Question: I can't seem to make my segmented control, which is within a tableview smaller?
I'm not sure what fixed and the width, which is default to auto does?
I can't change the width from 320 either.
Heres a screen shot.

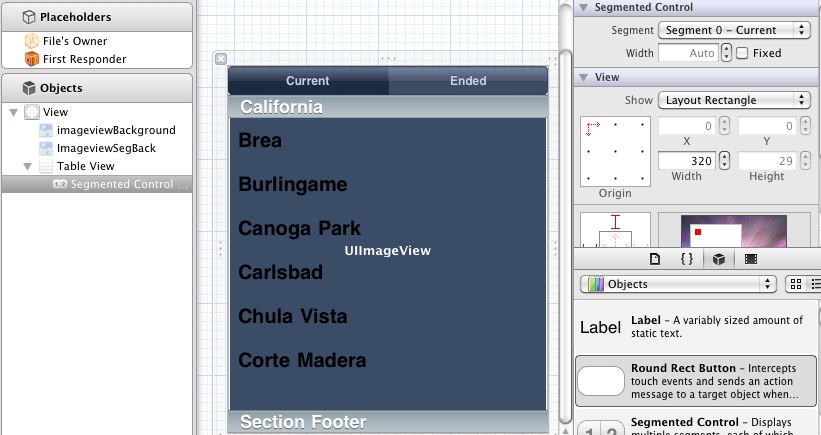
Answer: UIKit is going to resize a header view to be the full width of the table. Put the segment control in a view, and make that view the header view.